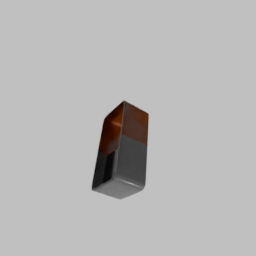
Label: electronics